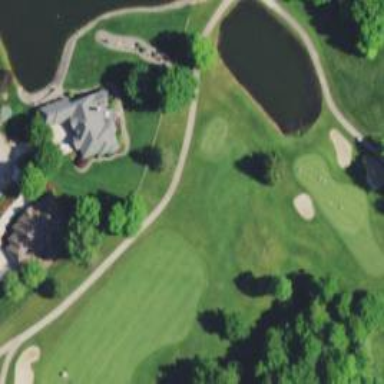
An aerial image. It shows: Path used for both walking and golf.